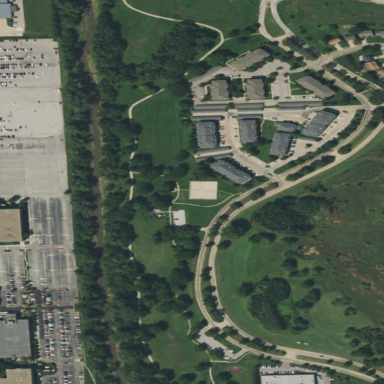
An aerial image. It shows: Park.